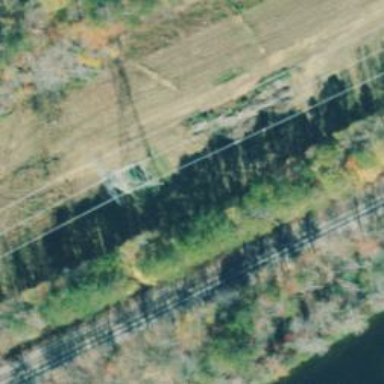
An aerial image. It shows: Lattice structure tower.